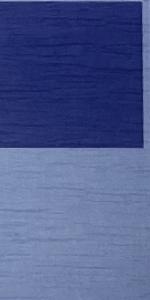
Label: Empty